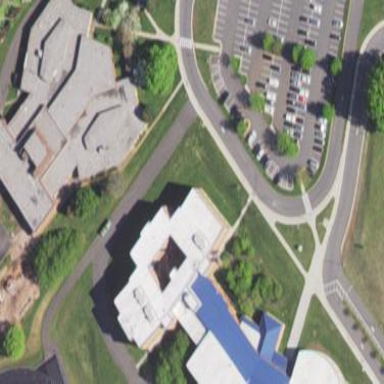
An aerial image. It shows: School building.